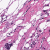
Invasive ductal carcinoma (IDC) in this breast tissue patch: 0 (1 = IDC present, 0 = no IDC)